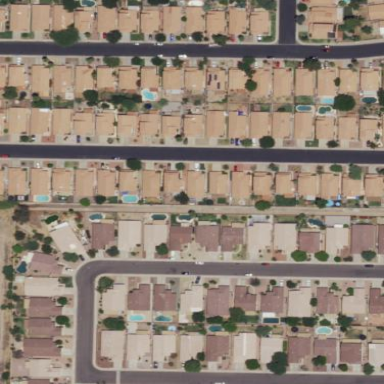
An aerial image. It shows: Residential area consisting of single-family homes.